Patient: sex F, age 73
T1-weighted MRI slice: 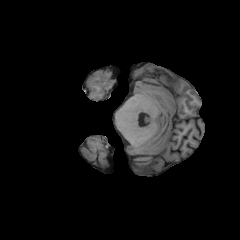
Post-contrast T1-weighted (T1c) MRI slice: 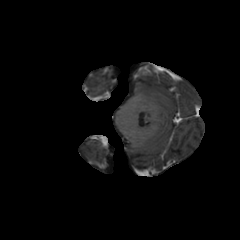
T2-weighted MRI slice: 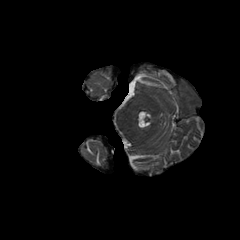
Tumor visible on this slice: no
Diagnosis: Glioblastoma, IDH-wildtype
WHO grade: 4